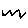
Label: zigzag